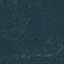
Label: Forest